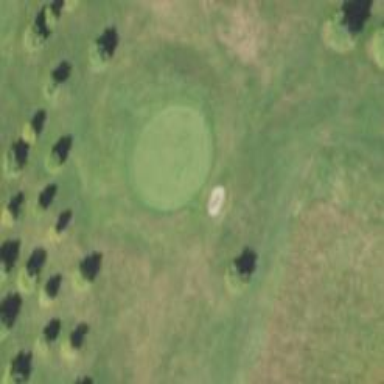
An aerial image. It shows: Golf fairway surrounded by grass.